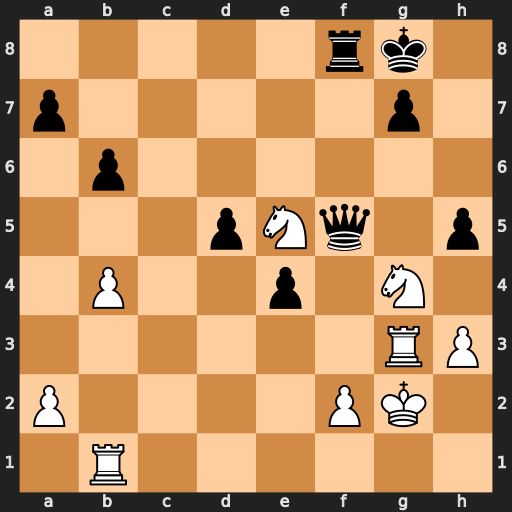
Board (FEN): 5rk1/p5p1/1p6/3pNq1p/1P2p1N1/6RP/P4PK1/1R6
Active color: w
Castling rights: -
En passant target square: -
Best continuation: Nh6+ Kh7 Nxf5